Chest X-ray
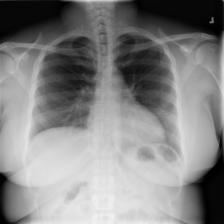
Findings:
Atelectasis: negative
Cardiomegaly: negative
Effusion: negative
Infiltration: negative
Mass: negative
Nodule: negative
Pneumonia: negative
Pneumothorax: negative
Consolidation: negative
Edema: negative
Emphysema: negative
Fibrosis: negative
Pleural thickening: negative
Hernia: negative